Question: I have MVC3 installed on my dedicated server and I have an mvc3 website running there, the problem is:
In some pages I get this error:
"Could not load file or assembly 'System.Web.Helpers, Version=2.0.0.0"

And I don't know what is the problem because it didn't happen before in this website or any MVC3 website on the same server.
Note: The issue is happening in some pages I am using grid helper in, but there are some other pages has grid helper and working fine.
I tried this as well: <URL> while i know it is an old post, but with no hope as well.
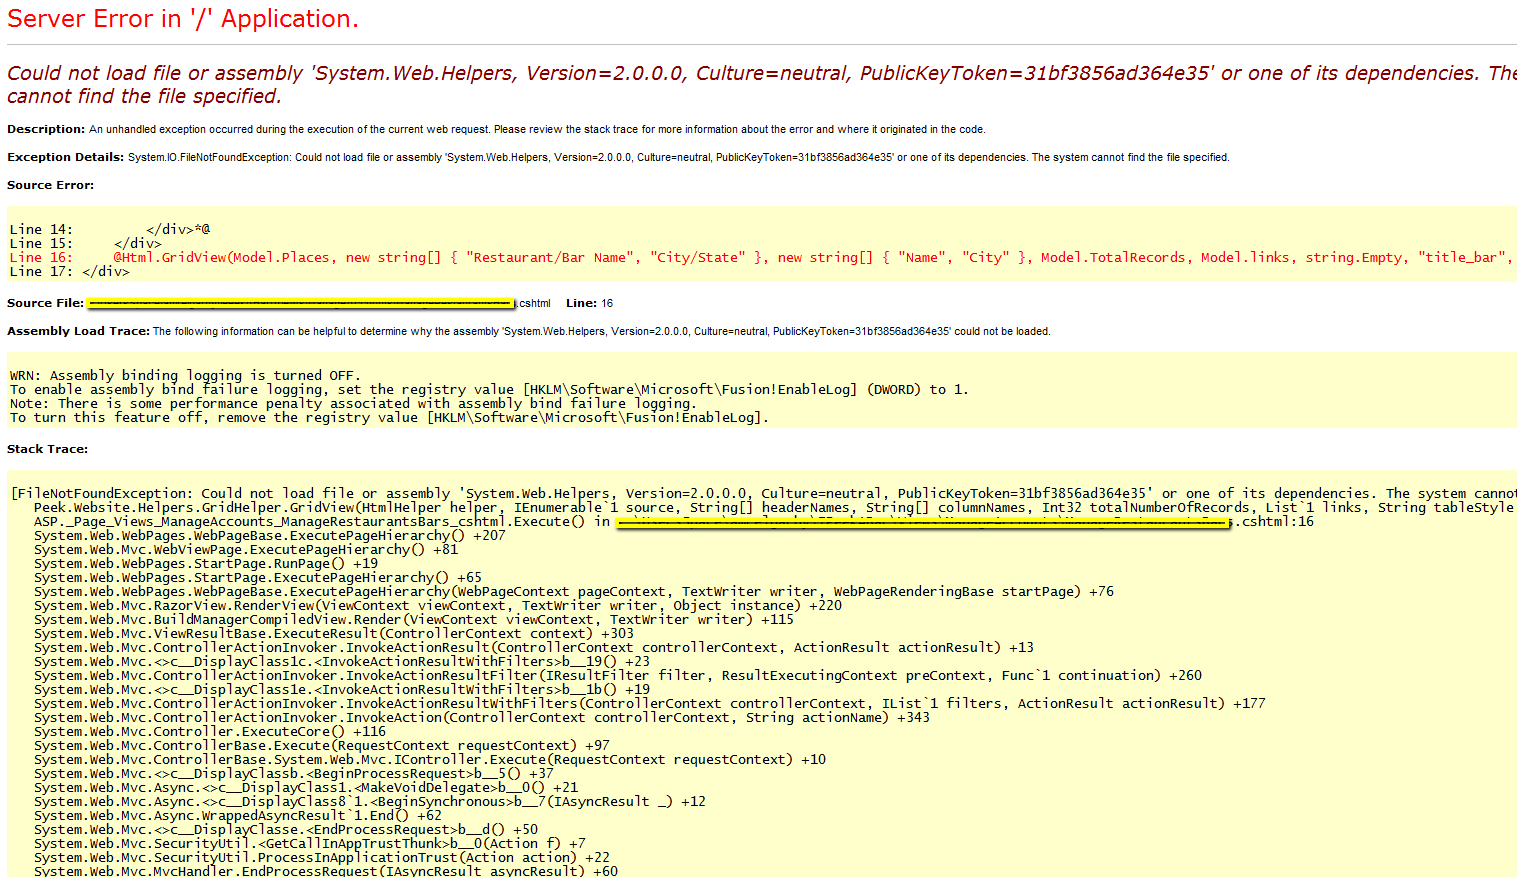
Answer: You must have installed or updated some NuGet package in your project that depends on Razor WebPages v2 ('System.Web.Helpers, Version=2.0.0.0') which is part of the upcoming ASP.NET MVC 4 release.
Take a look at all the referenced assemblies and inspect their dependencies.